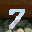
Label: 7